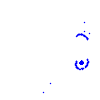
Particle: kaon